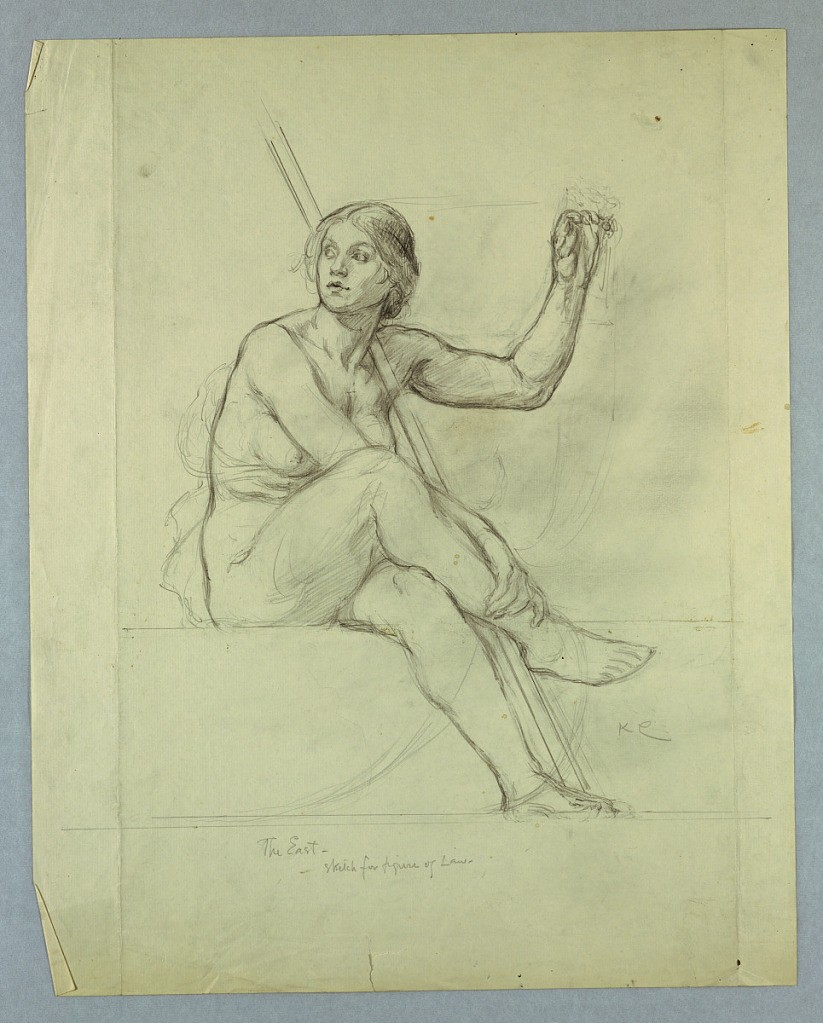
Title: Law, Nude Study for "Contemplative Spirit of the East," Lunette in East Grand Staircase, Minnesota State Capitol, Saint Paul, MN
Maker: Kenyon Cox, American, 1856–1919
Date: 1904
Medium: Graphite on cream laid paper
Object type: Drawing
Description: Nude woman seated, looking towards the left over her shoulder, her body turned to the right. Her right leg is crossed over her left.  A staff rests on her left shoulder, and her left arm is raised.